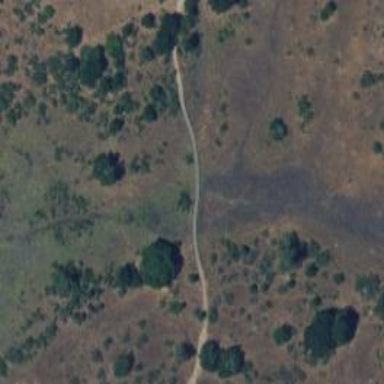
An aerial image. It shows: Path with grade 2 track type.